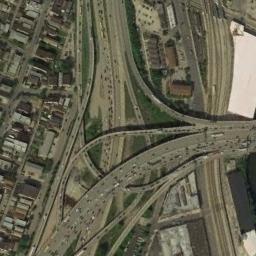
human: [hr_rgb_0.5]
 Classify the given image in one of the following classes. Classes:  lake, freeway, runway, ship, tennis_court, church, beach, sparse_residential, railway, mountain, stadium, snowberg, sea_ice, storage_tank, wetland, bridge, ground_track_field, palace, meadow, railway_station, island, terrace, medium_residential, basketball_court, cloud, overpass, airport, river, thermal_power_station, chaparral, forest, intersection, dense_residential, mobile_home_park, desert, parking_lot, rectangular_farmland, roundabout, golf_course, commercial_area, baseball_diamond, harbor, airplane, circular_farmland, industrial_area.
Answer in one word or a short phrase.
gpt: overpass